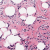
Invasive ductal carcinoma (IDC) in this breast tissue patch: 0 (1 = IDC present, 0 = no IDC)